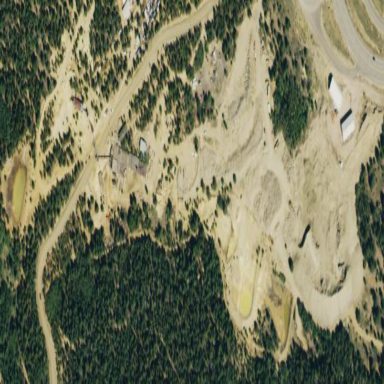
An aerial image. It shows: Quarry area.